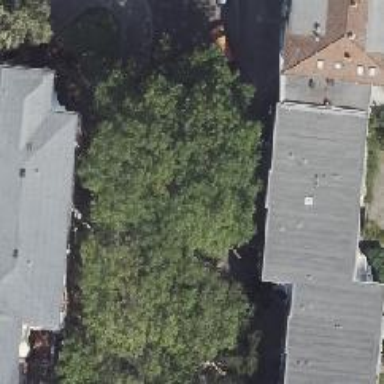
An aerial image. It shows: Deciduous broadleaved tree.